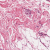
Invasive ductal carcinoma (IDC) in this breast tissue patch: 0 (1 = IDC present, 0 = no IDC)